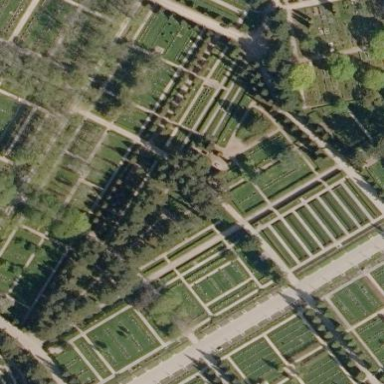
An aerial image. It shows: Sector in the cemetery.